Interaction volume radius: 5 \u00c5
Interaction volume height: 10 \u00c5
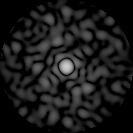
Disorder parameter: 0.8401